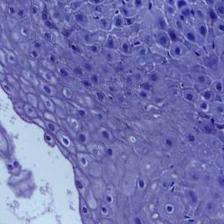
Diagnosis: Normal